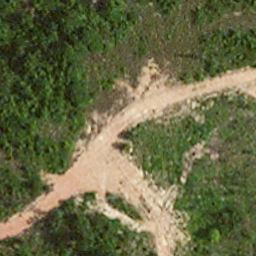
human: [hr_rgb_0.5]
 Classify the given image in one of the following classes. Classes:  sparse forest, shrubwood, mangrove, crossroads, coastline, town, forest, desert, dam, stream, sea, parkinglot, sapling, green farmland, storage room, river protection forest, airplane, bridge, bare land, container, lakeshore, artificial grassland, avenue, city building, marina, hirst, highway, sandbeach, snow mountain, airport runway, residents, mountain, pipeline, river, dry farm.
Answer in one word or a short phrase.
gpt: avenue